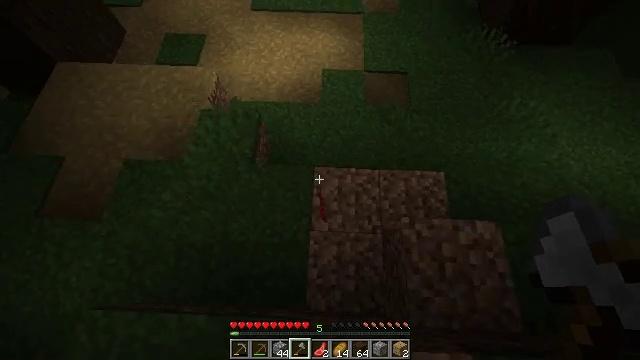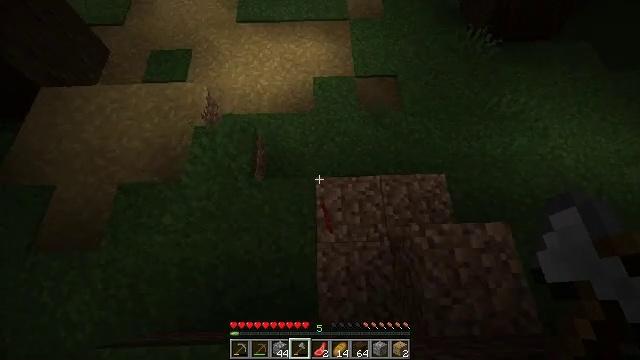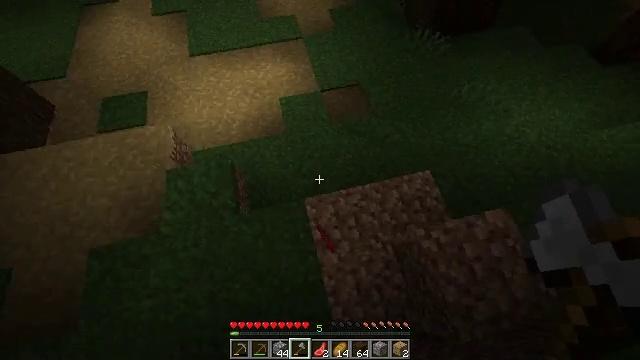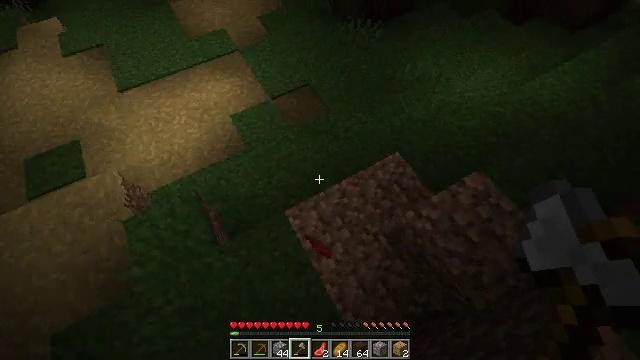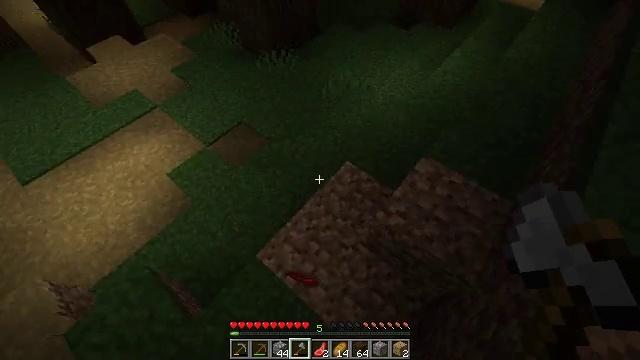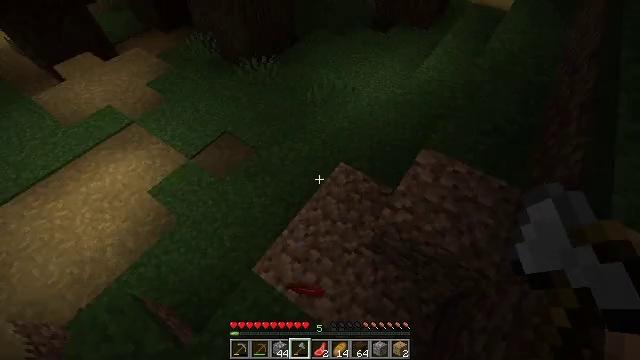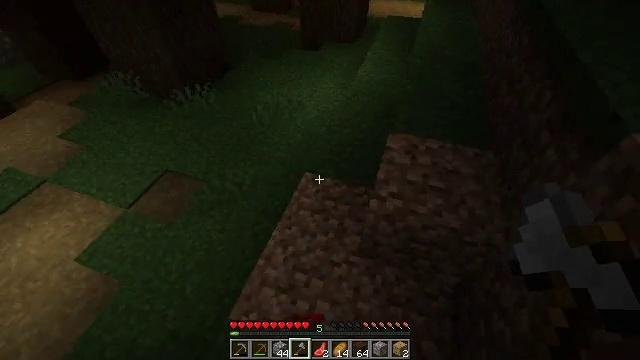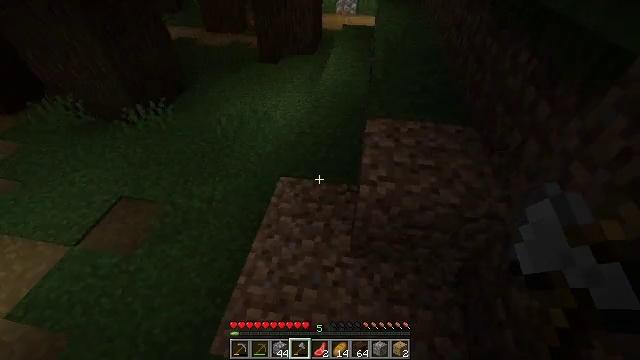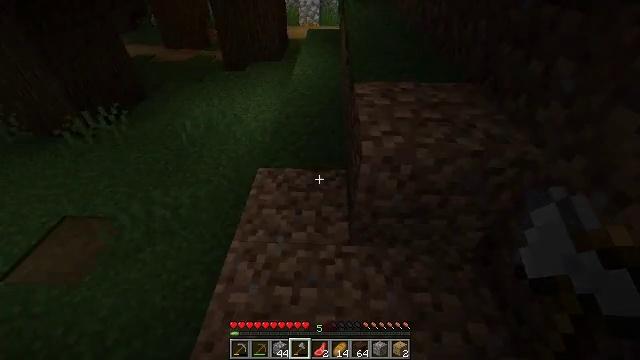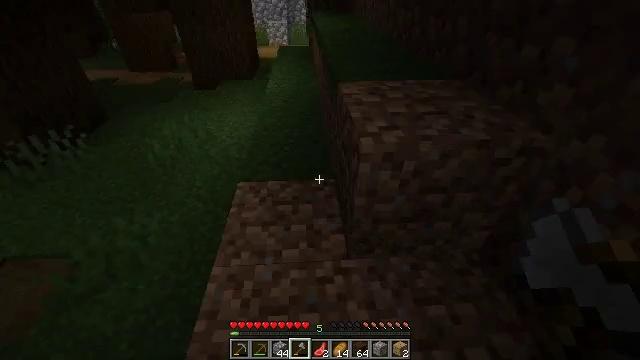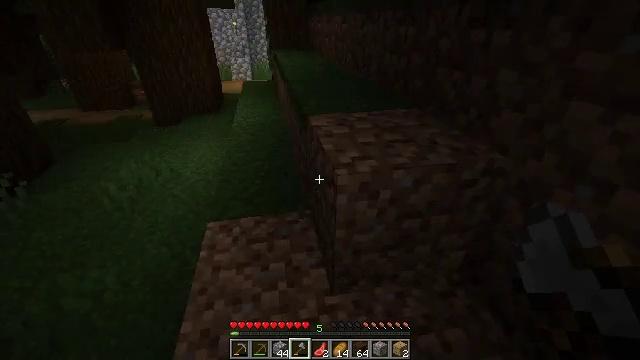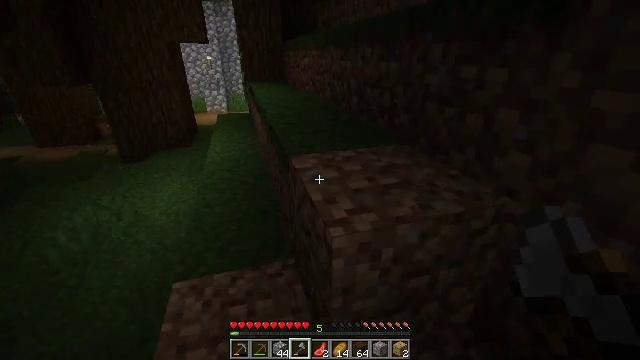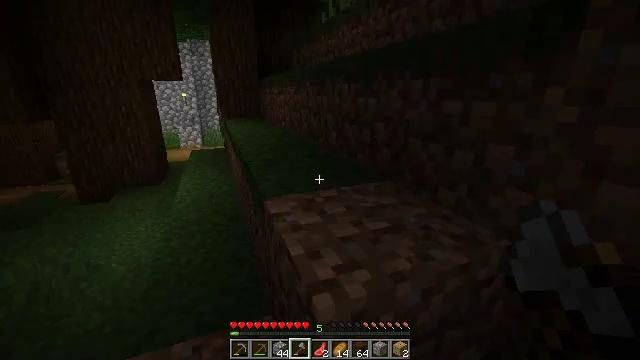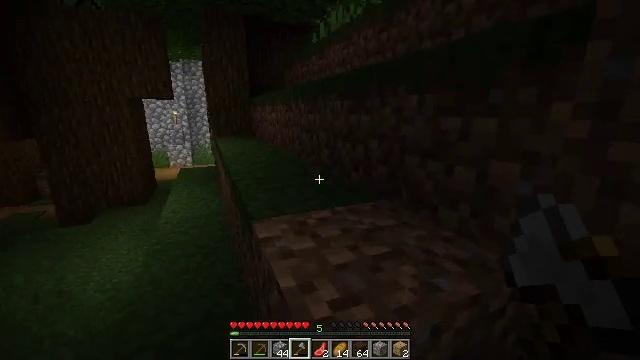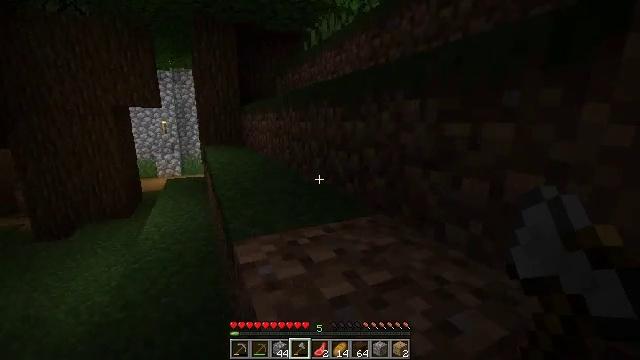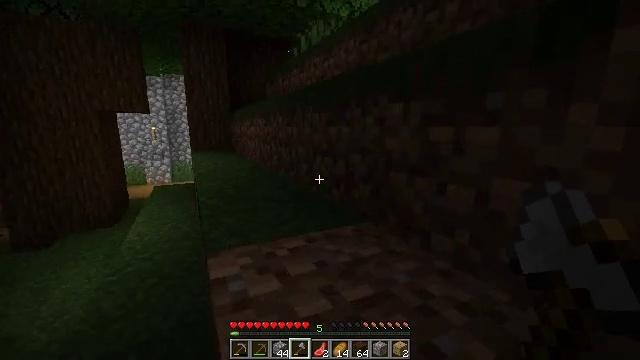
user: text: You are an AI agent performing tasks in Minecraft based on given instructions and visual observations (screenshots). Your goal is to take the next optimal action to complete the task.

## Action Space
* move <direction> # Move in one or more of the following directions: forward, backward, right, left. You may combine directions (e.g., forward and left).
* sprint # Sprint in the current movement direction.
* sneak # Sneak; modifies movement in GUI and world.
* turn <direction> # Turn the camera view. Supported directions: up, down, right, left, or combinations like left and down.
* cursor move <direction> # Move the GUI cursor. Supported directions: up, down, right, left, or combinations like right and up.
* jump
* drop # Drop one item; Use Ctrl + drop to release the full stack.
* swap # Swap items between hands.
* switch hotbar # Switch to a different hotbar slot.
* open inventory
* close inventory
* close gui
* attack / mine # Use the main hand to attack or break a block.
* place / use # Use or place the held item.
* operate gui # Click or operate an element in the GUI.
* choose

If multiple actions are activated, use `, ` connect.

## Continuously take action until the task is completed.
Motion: motion action
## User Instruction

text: Collect the yellow bed from its place.
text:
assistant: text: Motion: move forward and move left, turn right
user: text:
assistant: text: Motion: move forward and move left, turn right and up
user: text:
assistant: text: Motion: move forward and move left, turn right
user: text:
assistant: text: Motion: move forward, turn right and up
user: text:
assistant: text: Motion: move forward, turn right and up
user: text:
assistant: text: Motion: move forward, turn right and up
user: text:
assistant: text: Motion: move forward, turn right and up
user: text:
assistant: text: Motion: move forward, turn right and up
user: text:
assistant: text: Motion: move forward, turn right and up
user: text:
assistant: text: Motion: move forward, turn right and up
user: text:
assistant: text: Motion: move forward, turn right and up
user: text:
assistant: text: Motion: move forward, turn right and up
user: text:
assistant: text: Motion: move forward, turn right and up
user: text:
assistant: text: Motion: move forward, turn right and up
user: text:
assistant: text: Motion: move forward, turn right and up
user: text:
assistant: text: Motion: move forward, jump
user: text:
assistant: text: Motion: move forward, jump
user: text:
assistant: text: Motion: move forward, jump
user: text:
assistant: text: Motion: move forward, jump
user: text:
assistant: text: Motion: move forward
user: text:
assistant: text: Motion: move forward, turn right
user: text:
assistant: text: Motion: move forward, turn right and up
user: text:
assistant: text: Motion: move forward, turn right and up
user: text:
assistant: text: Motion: move forward, turn right and up, jump
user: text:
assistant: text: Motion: move forward, turn right and up, jump
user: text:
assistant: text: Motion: move forward, turn right and up, jump
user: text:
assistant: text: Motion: move forward, turn right and up, jump
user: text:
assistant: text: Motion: move forward, jump
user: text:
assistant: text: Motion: move forward, turn right
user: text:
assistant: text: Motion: move forward, turn right